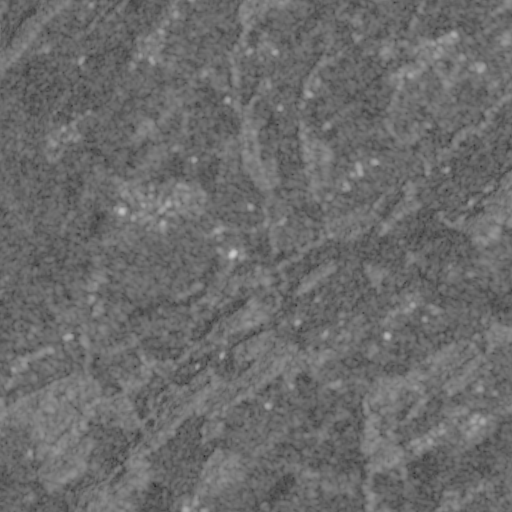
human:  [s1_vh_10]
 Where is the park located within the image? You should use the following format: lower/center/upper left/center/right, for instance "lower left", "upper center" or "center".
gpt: The park is located in the center left of the image.
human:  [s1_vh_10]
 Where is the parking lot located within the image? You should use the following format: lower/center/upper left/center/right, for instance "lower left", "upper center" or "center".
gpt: The parking lot is located in the center left of the image.
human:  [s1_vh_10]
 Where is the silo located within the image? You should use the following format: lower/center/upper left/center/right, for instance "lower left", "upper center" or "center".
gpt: The silo is located in the center right of the image.
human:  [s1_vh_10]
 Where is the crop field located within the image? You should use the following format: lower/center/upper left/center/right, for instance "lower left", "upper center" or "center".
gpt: There is no crop field in the image.

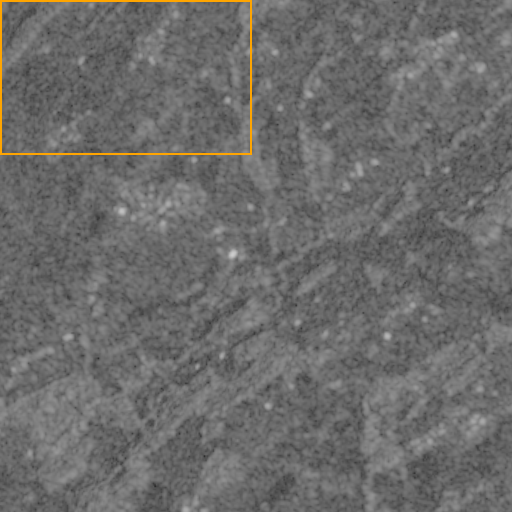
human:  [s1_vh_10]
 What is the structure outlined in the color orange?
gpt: The structure outlined in orange is a crop field.
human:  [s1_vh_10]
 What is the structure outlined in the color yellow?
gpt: There is no yellow outline.